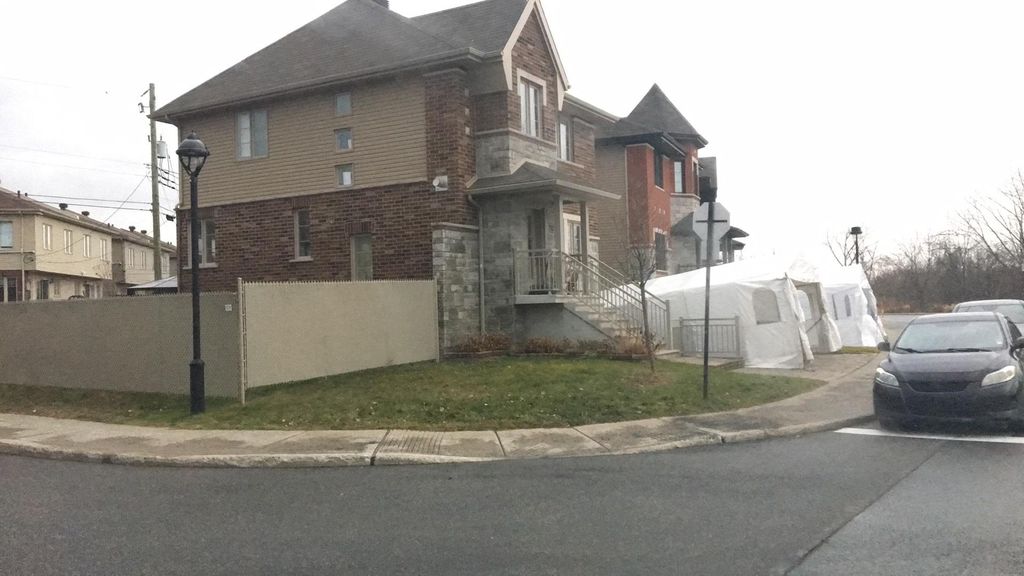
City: montreal